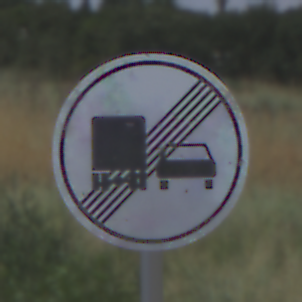
Verkehrszeichen: EndeUeberholverbotKraftfahrzeuge
Umgebung: Outdoor, Nature
Tageszeit: Midday
Wetter: PartlyCloudy
Licht: Natural
Jahreszeit: NotSpecified
Kontrast: HighContrast